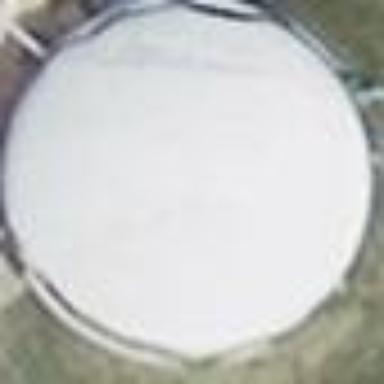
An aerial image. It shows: Silo.